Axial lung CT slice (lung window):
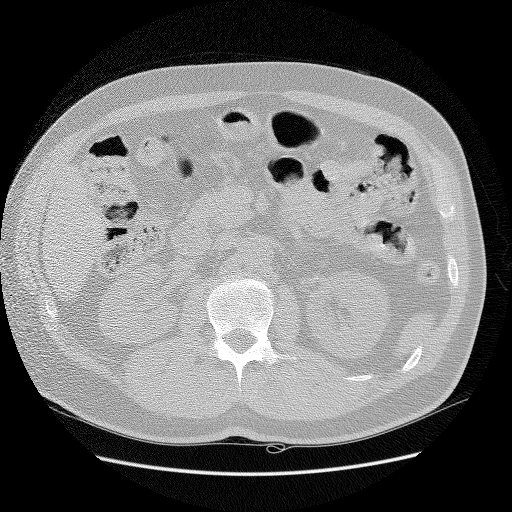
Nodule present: no